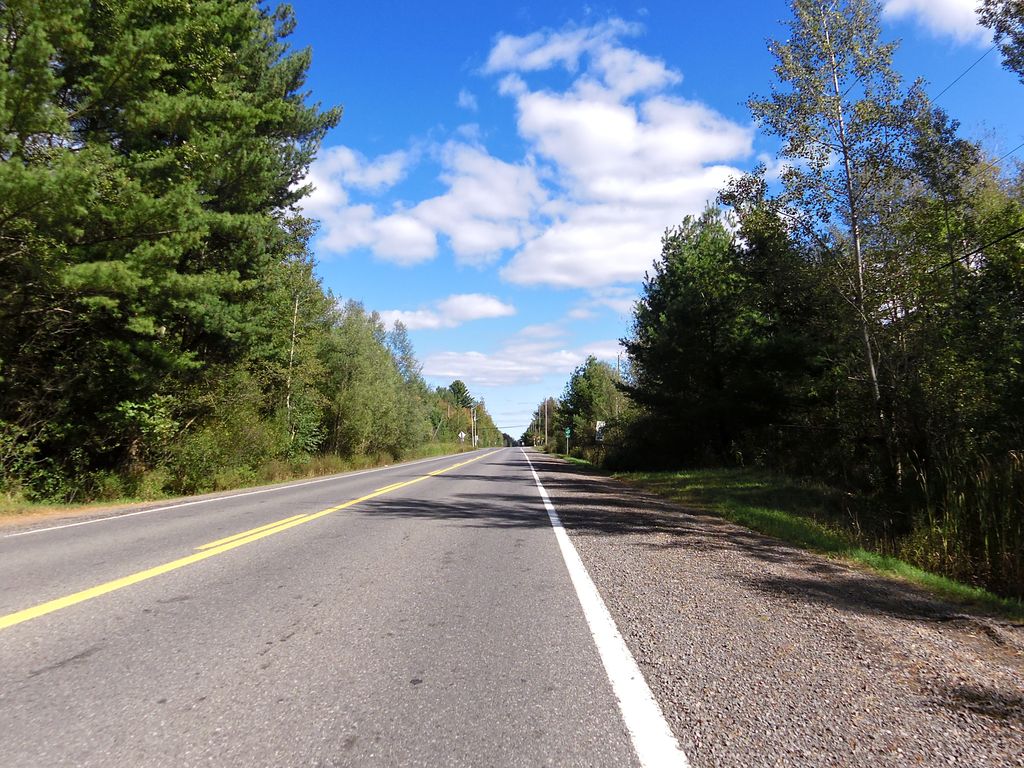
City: ottawa-gatineau